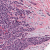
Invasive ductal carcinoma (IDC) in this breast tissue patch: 1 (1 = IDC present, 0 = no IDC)